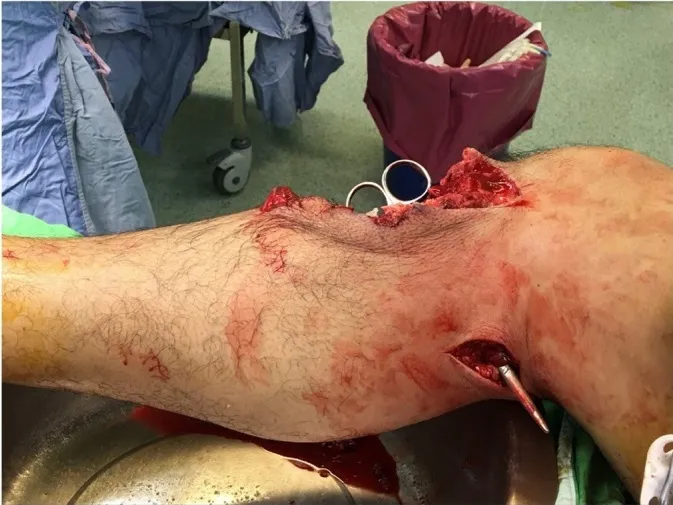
Lateral view. Initial soft tissue loss caused by gunshot injury. The direction of the scissors indicates the bullet trajectory.
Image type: medical_photograph (other_medical_photograph)